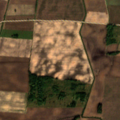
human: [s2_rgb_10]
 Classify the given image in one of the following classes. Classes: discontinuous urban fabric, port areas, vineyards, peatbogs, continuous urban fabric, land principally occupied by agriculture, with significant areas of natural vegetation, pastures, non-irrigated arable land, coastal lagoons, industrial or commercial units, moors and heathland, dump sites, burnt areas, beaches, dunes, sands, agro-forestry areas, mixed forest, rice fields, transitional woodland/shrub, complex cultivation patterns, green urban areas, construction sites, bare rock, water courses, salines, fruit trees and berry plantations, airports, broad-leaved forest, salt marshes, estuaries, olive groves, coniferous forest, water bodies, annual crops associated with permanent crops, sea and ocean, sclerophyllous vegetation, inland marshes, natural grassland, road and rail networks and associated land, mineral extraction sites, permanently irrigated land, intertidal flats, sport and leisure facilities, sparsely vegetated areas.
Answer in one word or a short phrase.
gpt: non-irrigated arable land, land principally occupied by agriculture, with significant areas of natural vegetation